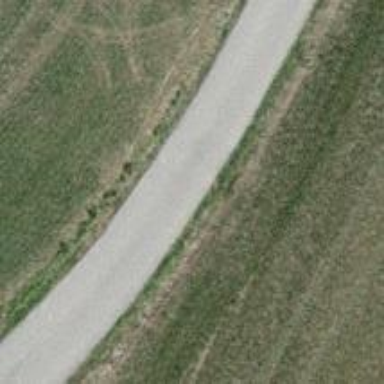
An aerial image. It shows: Unclassified road with asphalt surface.